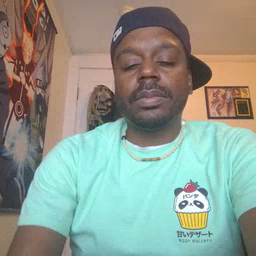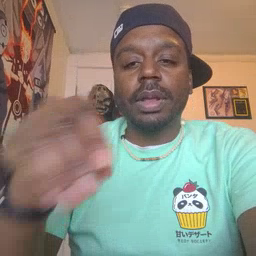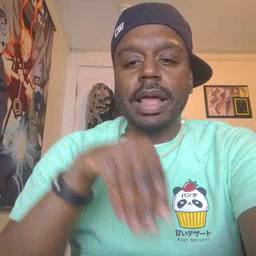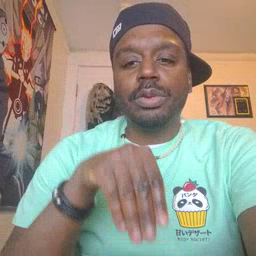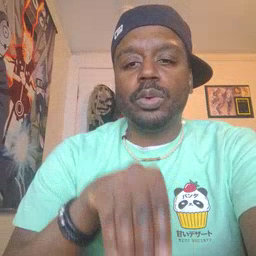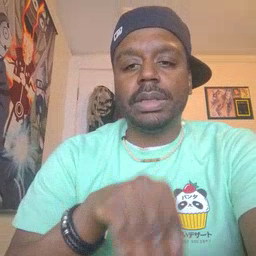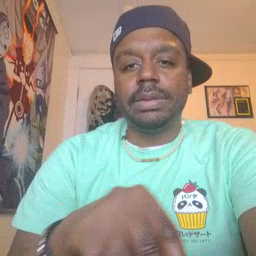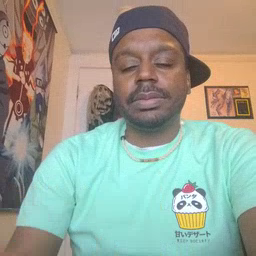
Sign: into